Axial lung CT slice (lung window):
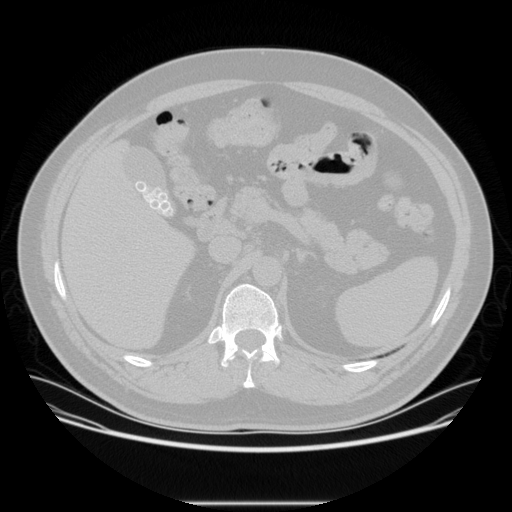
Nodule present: no